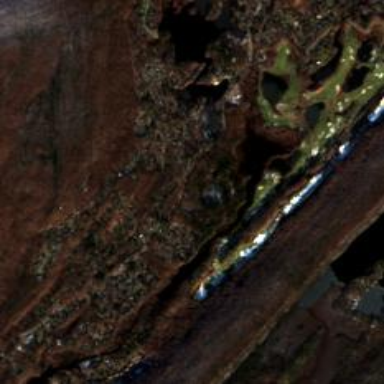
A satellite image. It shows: Water hazard in golf course. The hazard is natural water feature.